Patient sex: M
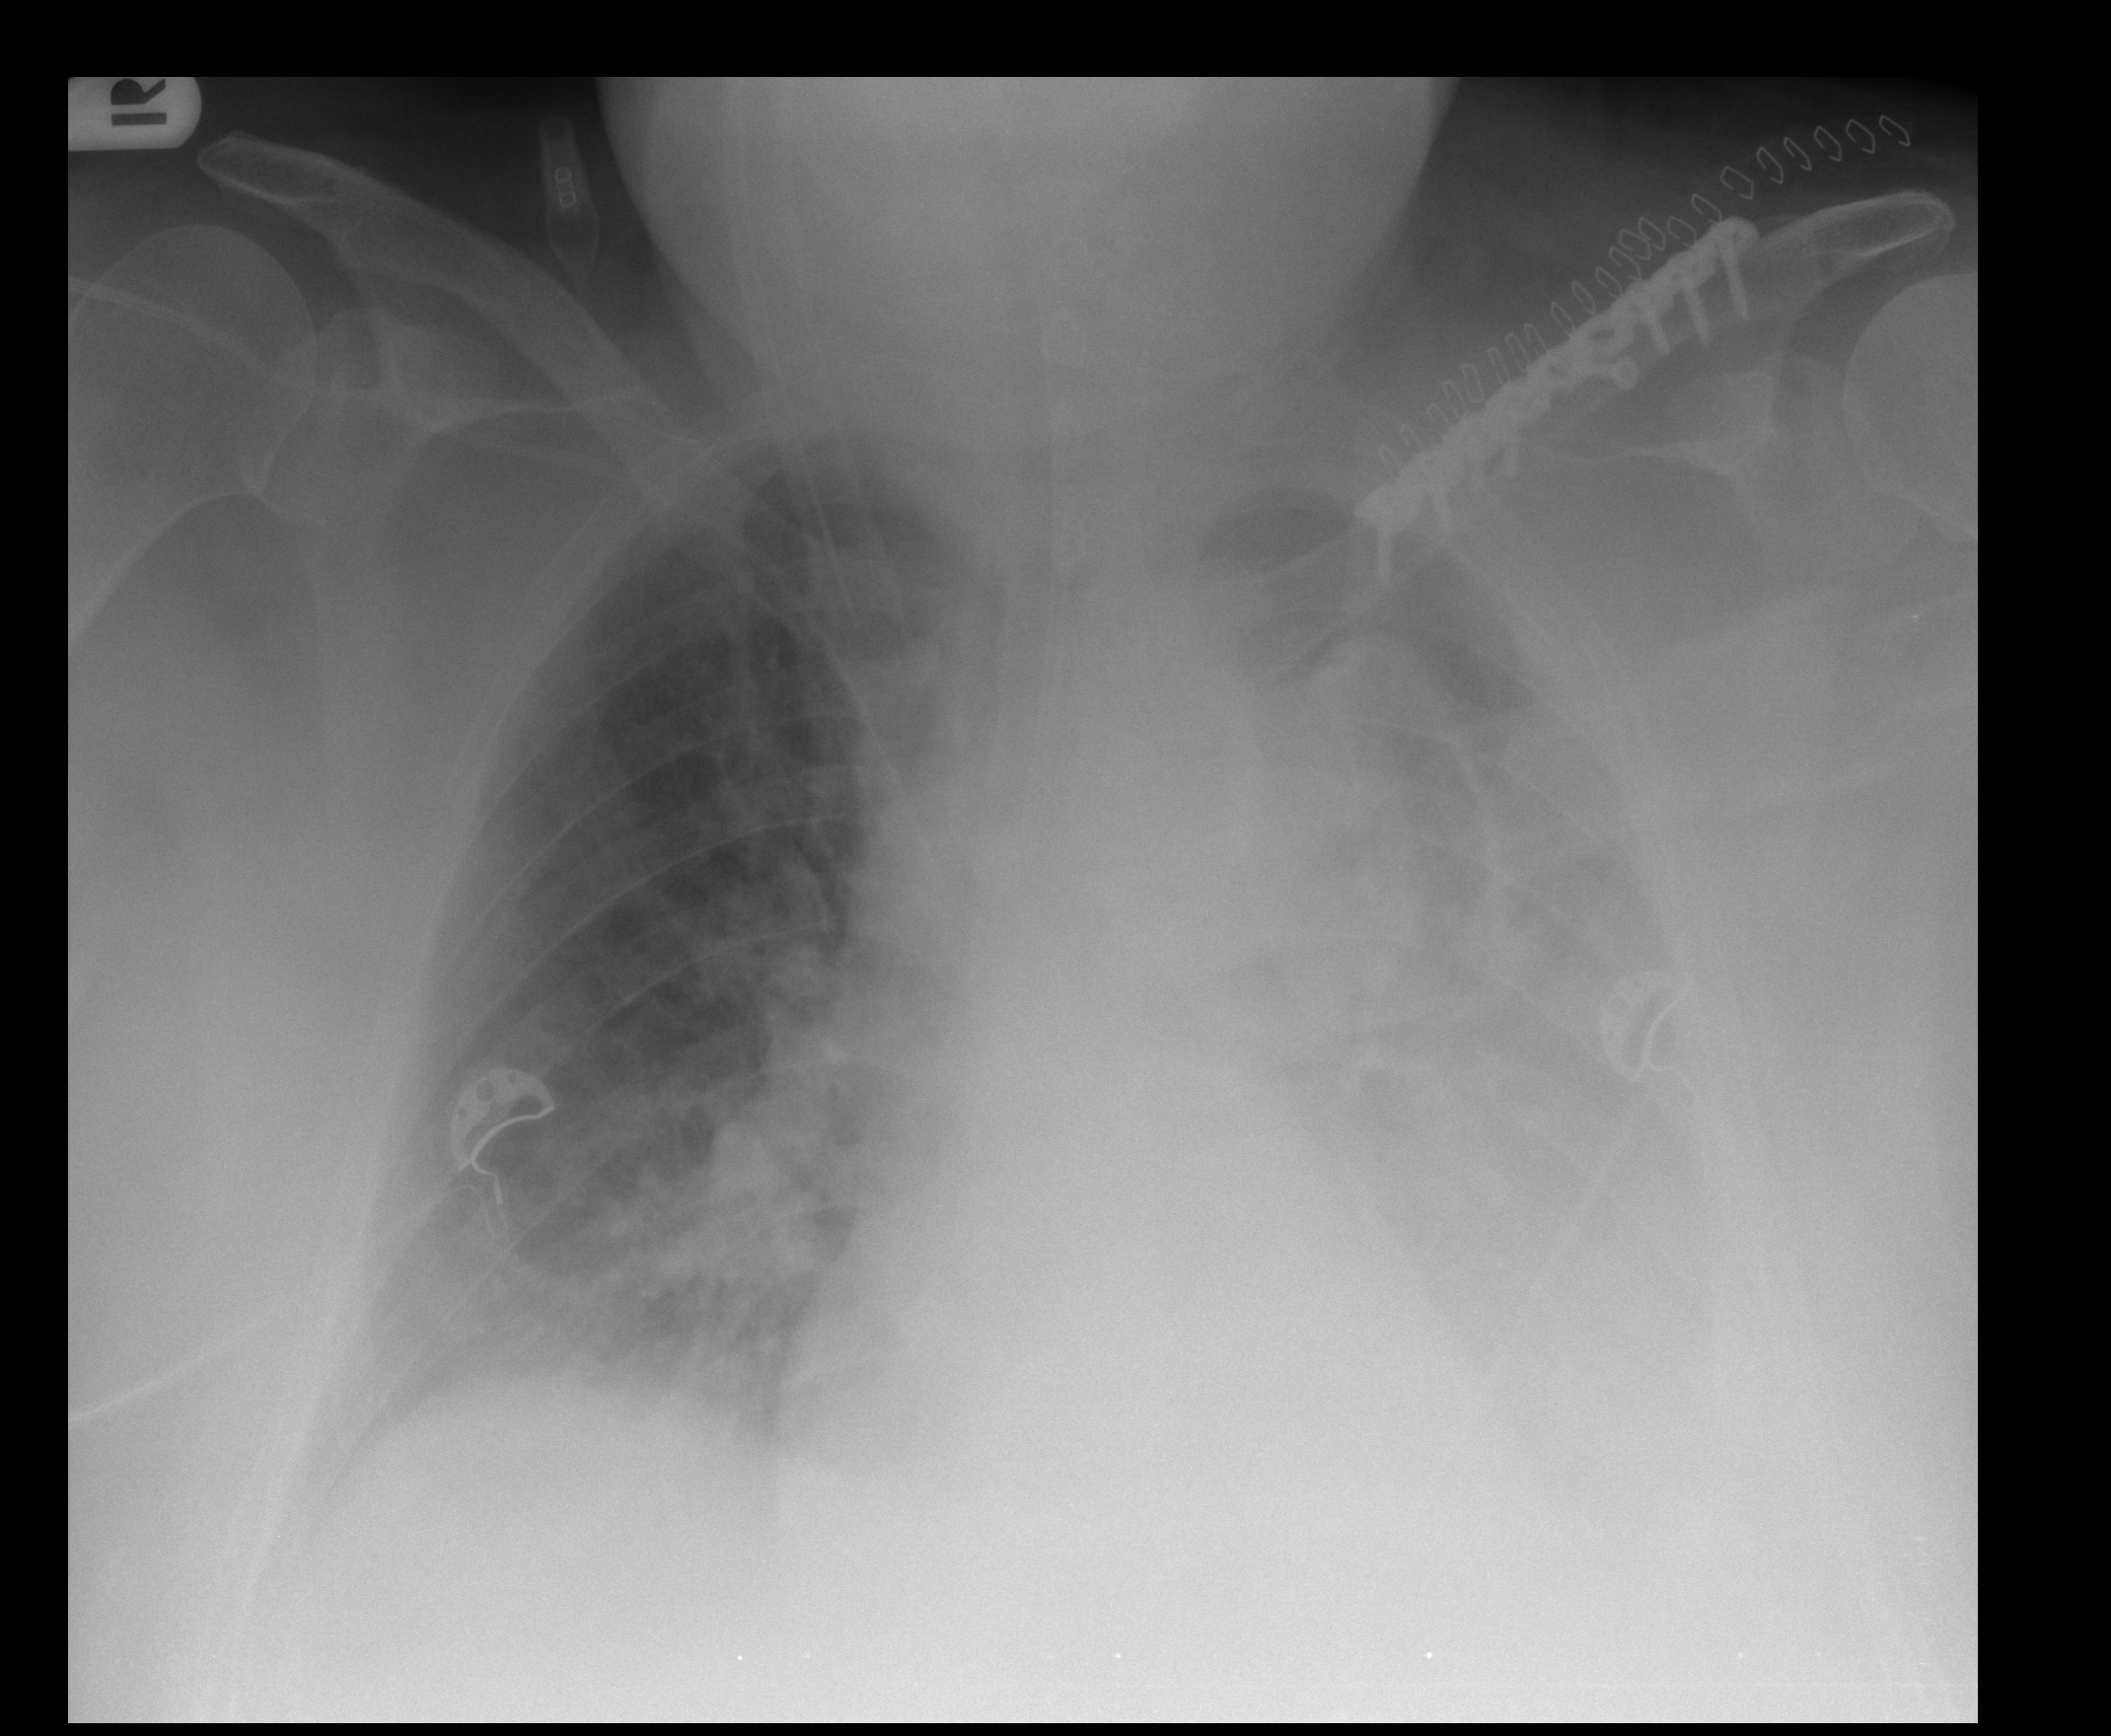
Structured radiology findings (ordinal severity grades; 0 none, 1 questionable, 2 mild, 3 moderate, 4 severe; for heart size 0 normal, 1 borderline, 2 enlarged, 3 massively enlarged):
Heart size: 0
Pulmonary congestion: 0
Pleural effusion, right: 0
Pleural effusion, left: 3
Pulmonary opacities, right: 0
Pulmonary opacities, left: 0
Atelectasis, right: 1
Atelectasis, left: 3